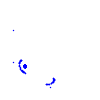
Particle: kaon